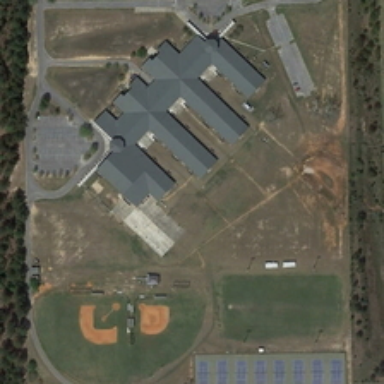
A large building is near two baseball fields and a row of tennis courts .